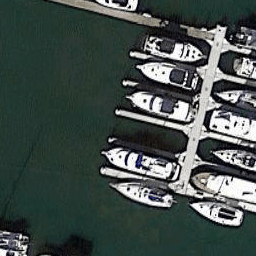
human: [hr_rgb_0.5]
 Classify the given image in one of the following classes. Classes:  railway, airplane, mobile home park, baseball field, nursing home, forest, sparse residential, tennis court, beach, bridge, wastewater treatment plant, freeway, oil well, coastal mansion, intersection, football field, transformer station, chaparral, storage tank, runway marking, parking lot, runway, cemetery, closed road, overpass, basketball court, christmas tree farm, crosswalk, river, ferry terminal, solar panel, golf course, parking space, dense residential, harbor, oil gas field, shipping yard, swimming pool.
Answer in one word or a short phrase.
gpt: harbor